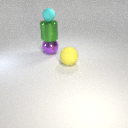
large purple metal sphere below small cyan rubber sphere